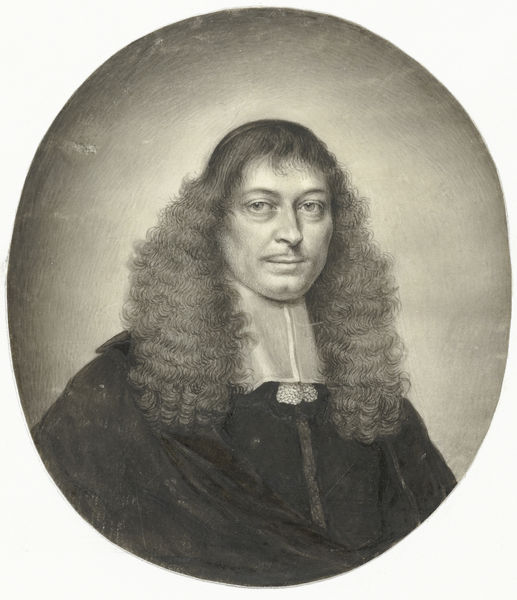
Titel: Portret van een onbekende man
Künstler: Pieter Cornelisz. van Slingelandt
Standort: Amsterdam
Institution: Rijksmuseum
Schlagwörter: fringe, priest, robes, white, black, collar, dark, face, formal, gray, grey, hair, lace, nose, old, portrait, robe, sitting, print, brown, man, head, waves, eyes, important, male, light, drawing, black and white, colar, look, oval, shadow, chin, coat, fabric, mouth, silk, etching, illustration, beard, cravat, curls, pen, person, human, cheeks, cloak, clothes, neck, style, back, large, pencil, english, draw, religion, eye, lips, long, long hair, simple, cheek, eyebrows, iris, clothing, tan, forehead, round, realistic, eyebrow, bangs, mustache, moustache, rings, broche, white collar, wig, broach, detailed, portret, brows, curly, count, amsterdam, fine, lid, shaded, nostrils, dimple, judge, smooth, scientist, black coat, portrate, eyelids, mough, perm, long\, mougth, vportrait, viscount, brouche, sl, smooth skin, offical